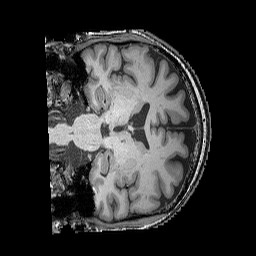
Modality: T1w
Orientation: coronal
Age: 55
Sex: male
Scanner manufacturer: siemens
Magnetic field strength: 3 T
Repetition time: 2.25 s
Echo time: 0.00411 s